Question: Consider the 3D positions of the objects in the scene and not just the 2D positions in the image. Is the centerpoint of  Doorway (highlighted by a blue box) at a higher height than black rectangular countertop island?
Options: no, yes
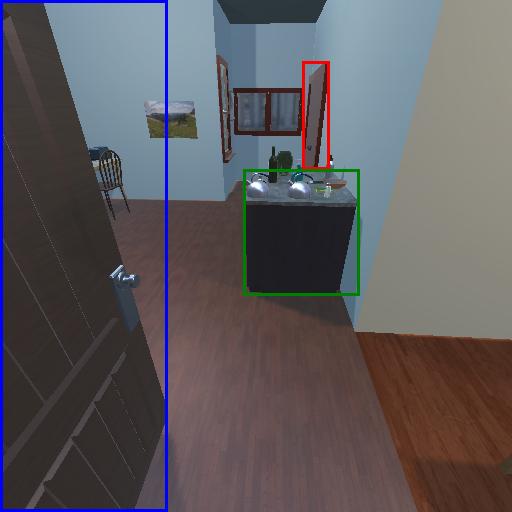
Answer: no